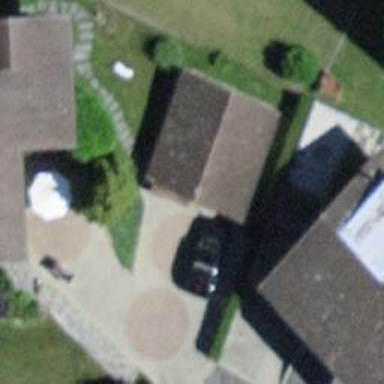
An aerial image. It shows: Garage.